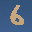
Label: 6